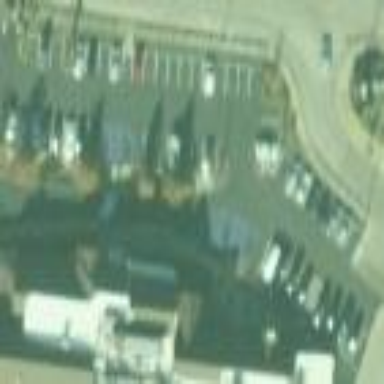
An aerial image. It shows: Parking area with surface.